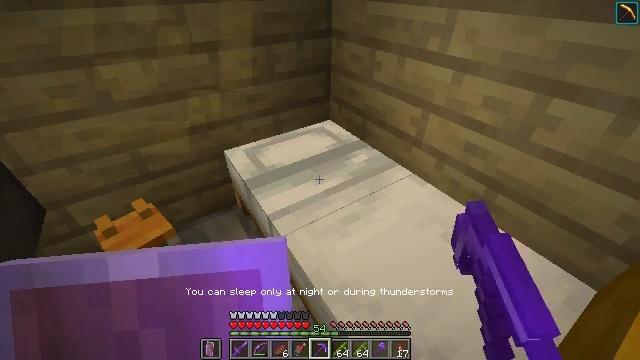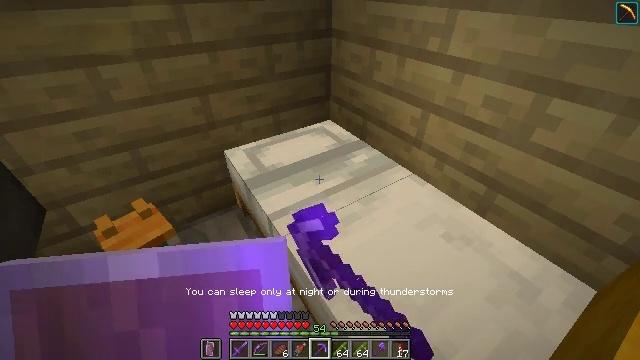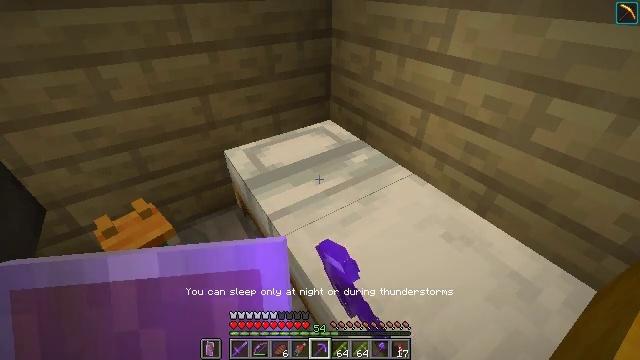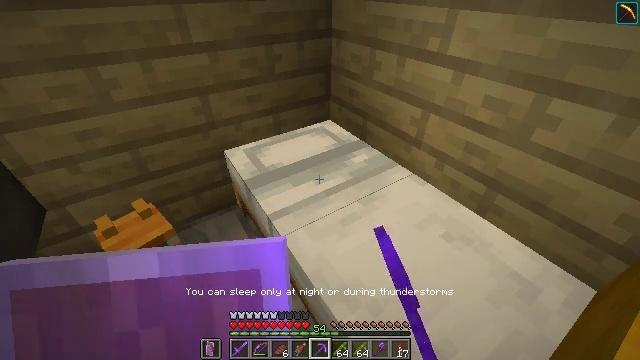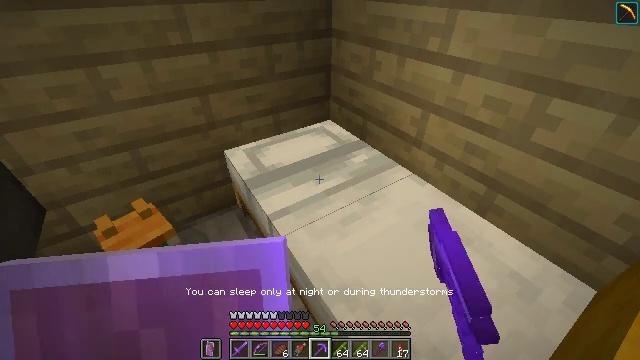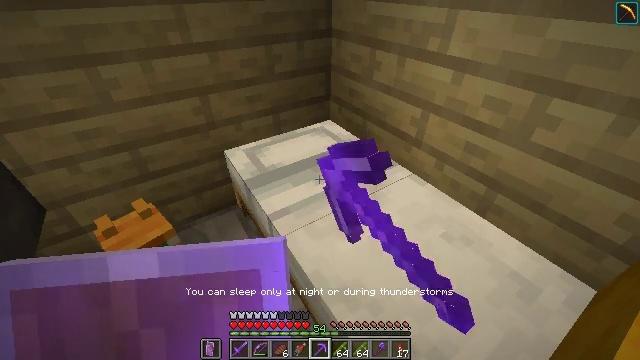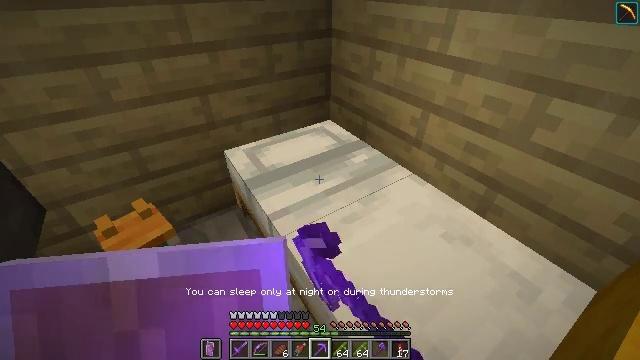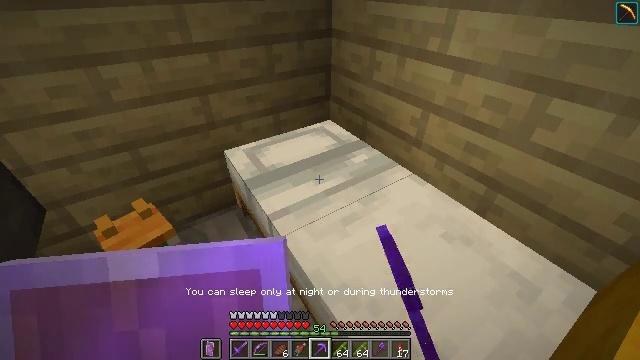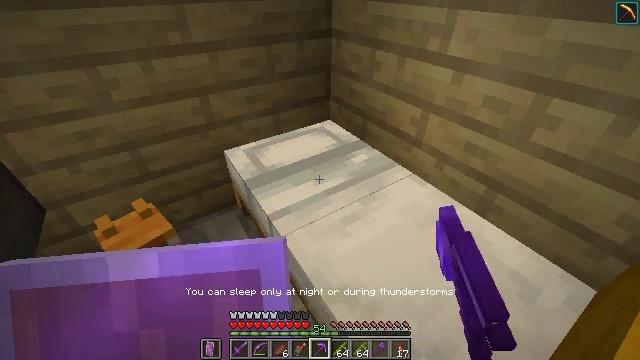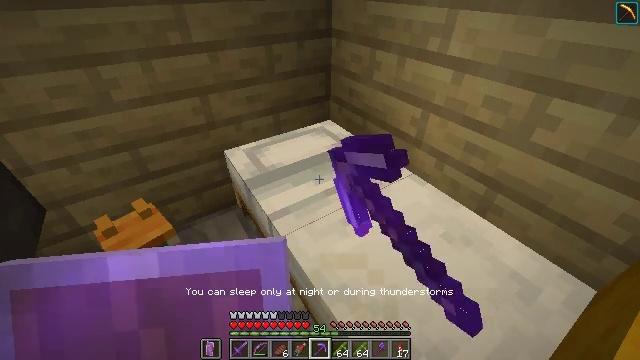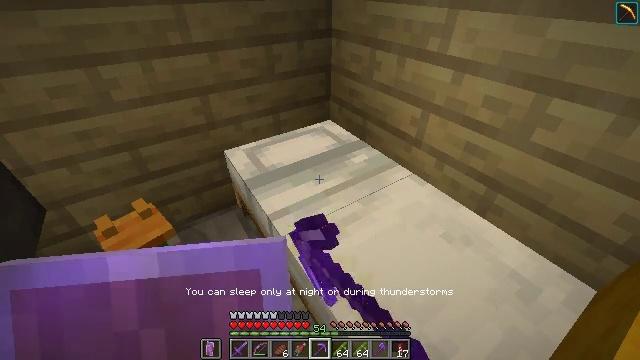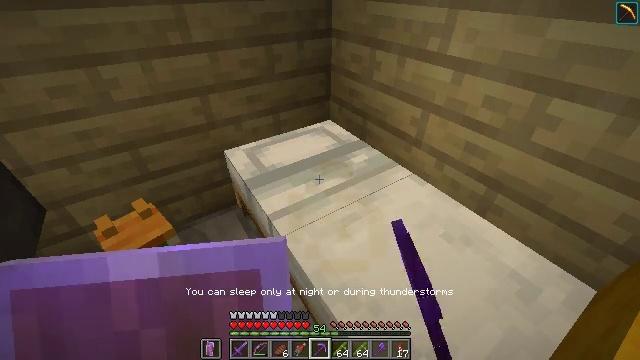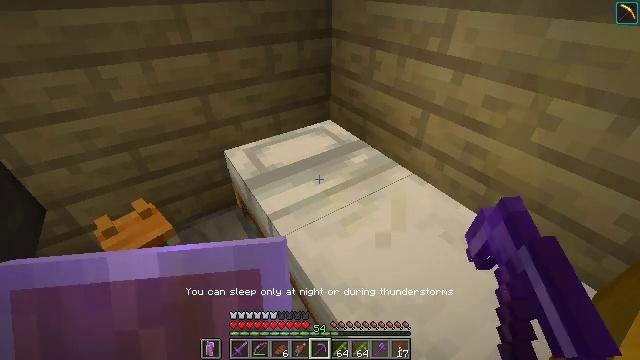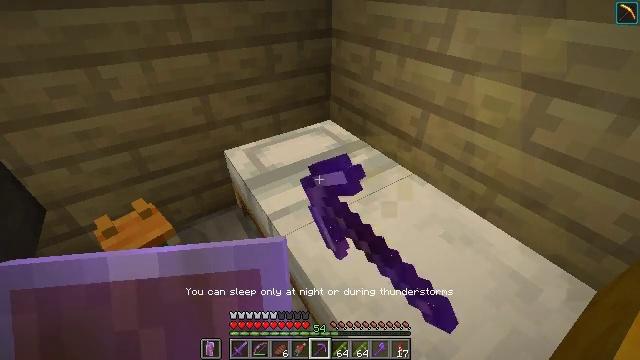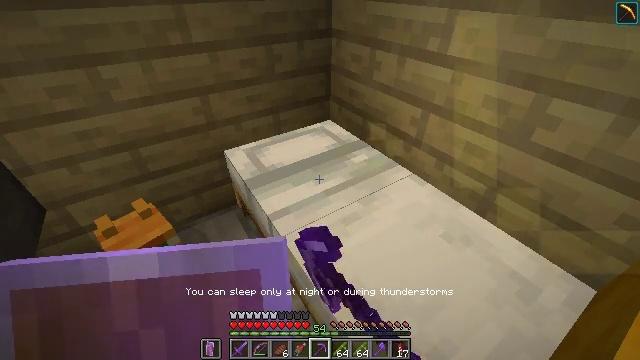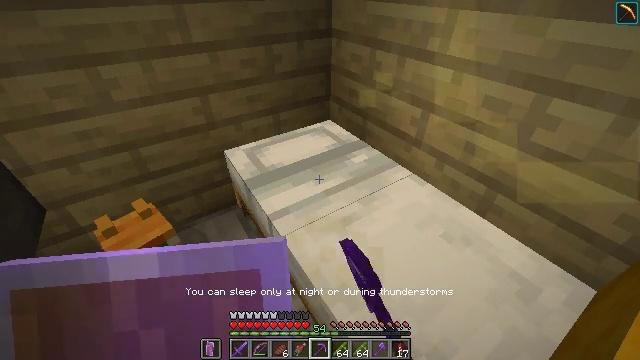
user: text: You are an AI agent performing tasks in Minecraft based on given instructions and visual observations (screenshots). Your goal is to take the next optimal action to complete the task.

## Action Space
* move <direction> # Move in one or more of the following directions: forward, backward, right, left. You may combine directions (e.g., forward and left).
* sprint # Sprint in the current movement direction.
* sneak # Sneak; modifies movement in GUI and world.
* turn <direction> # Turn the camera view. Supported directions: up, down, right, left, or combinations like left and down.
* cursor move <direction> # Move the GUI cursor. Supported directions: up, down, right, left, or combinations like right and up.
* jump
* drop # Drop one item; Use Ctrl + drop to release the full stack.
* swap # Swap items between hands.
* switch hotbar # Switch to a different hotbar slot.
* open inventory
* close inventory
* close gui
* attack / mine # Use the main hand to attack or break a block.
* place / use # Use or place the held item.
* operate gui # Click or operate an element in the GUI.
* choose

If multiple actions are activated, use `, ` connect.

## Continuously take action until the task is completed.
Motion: motion action
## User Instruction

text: Break the spruce log from the tree.
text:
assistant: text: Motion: use / place
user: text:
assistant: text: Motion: use / place
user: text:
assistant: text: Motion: use / place
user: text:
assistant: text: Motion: use / place
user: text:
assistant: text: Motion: use / place
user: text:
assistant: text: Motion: use / place
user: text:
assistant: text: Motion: use / place
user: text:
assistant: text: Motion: use / place
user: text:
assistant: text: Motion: use / place
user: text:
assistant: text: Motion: use / place
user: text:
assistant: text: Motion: use / place
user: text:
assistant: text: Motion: use / place
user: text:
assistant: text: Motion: use / place
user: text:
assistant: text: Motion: use / place
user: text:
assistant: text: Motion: use / place
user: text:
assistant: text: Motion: use / place
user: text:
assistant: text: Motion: use / place
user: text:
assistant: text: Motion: use / place
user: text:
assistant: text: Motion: use / place
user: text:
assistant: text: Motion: use / place
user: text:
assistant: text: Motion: use / place
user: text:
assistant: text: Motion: use / place
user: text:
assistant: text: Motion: use / place
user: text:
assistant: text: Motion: use / place
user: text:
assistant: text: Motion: use / place
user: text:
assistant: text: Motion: use / place
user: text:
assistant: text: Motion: use / place
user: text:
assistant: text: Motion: use / place
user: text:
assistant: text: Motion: use / place
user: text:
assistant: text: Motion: use / place